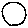
Label: circle